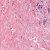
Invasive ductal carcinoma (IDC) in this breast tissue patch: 1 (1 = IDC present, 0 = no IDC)